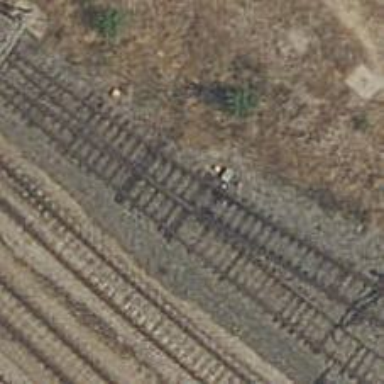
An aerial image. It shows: Rail yard with electrified contact lines for the railway.